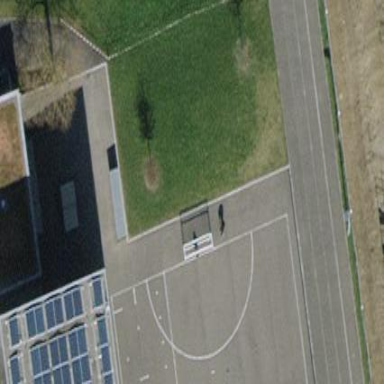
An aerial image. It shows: Playground area for leisure activities on the land.